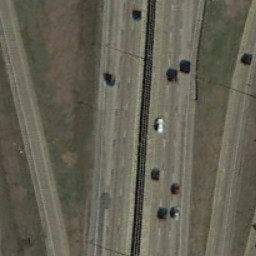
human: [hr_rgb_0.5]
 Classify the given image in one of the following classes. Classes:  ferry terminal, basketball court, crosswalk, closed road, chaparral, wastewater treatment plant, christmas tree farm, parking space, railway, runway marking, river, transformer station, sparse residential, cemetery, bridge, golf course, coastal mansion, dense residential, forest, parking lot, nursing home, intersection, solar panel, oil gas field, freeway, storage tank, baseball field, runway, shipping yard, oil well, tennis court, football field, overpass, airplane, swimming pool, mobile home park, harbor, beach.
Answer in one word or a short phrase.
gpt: freeway